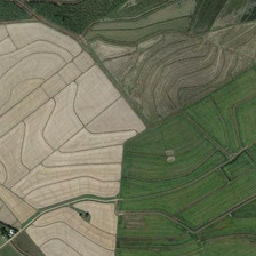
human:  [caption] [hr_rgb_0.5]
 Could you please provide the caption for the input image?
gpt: the farmland with curved lines has different crops planted in different parts .

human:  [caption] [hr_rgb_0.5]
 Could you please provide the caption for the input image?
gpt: a large green field sits next to yellow ones in this farmland .

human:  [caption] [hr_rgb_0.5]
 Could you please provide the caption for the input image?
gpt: Three parts of the whole farmland that are cream colored, grey and green are separated by anger.

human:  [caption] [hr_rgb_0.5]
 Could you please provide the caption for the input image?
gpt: Three parts of the whole field are beige, gray and green, and they are separated by anger.

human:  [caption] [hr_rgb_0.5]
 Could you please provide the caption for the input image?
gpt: three parts of the entire farmland that are cream, grey and green are separated by anger.